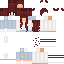
A female human skin with medium skin, wearing brown long hair dressed in a blue tshirt and blue jeans, featuring a closed mouth.